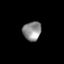
Tissue: skin
Cell type: Epithelial cells
Senescence score: 0.2029
Nuclear area (px): 344
Mean DAPI intensity: 139.997